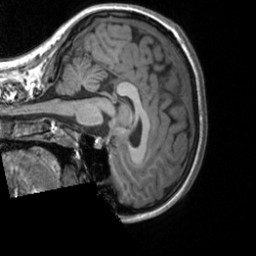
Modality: T1w
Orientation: sagittal
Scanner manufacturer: siemens
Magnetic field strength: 3 T
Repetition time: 1.9 s
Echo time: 0.00226 s